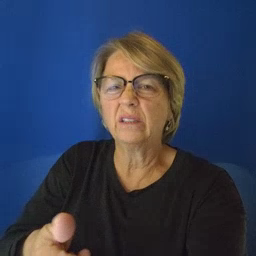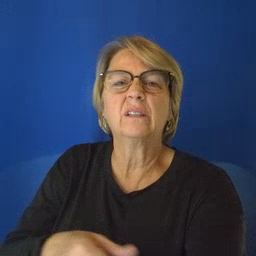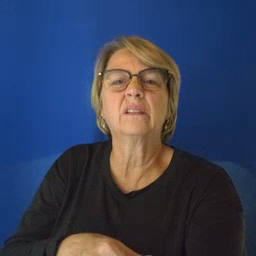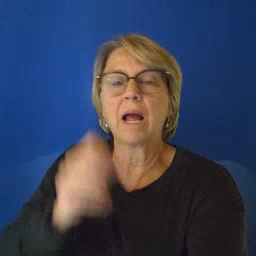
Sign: not